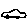
Label: car